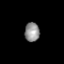
Tissue: prostate
Cell type: T cells
Senescence score: 0.2389
Nuclear area (px): 279
Mean DAPI intensity: 143.297